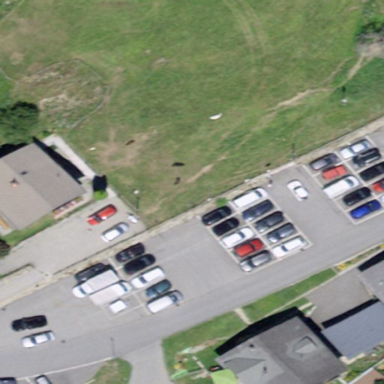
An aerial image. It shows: Parking area.